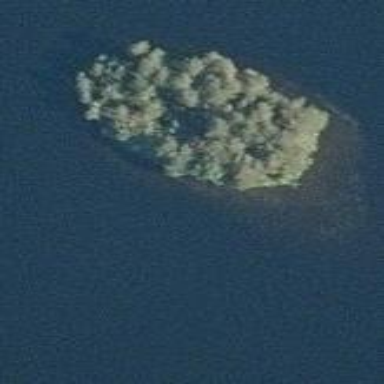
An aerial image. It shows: Island.